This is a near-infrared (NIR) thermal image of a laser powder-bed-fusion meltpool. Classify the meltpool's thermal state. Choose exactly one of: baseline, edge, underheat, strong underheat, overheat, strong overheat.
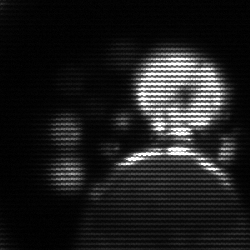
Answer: baseline